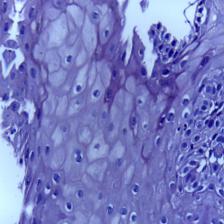
Diagnosis: Normal